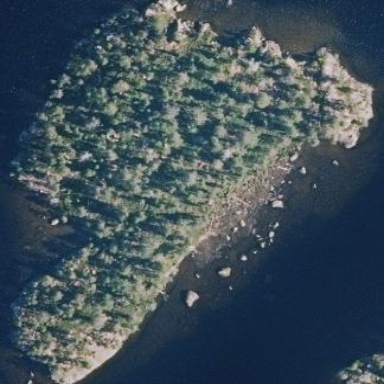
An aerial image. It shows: Islet.